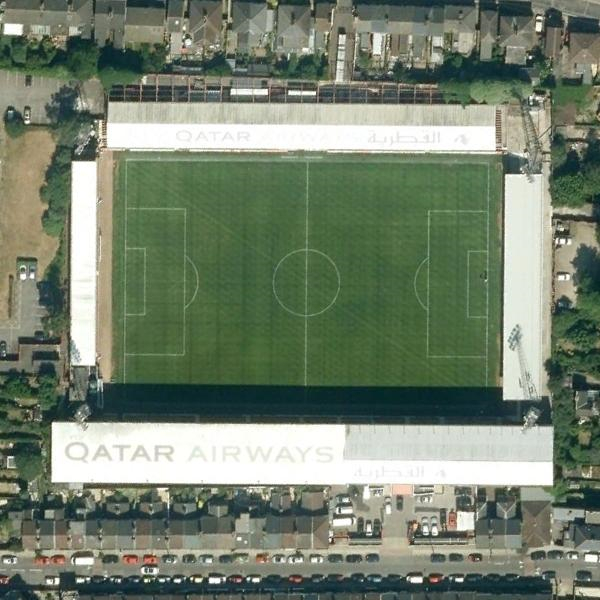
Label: Stadium